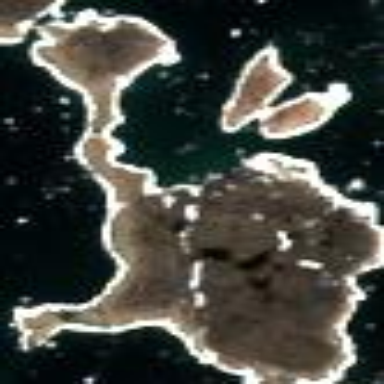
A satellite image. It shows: Island with natural coastline.